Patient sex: F
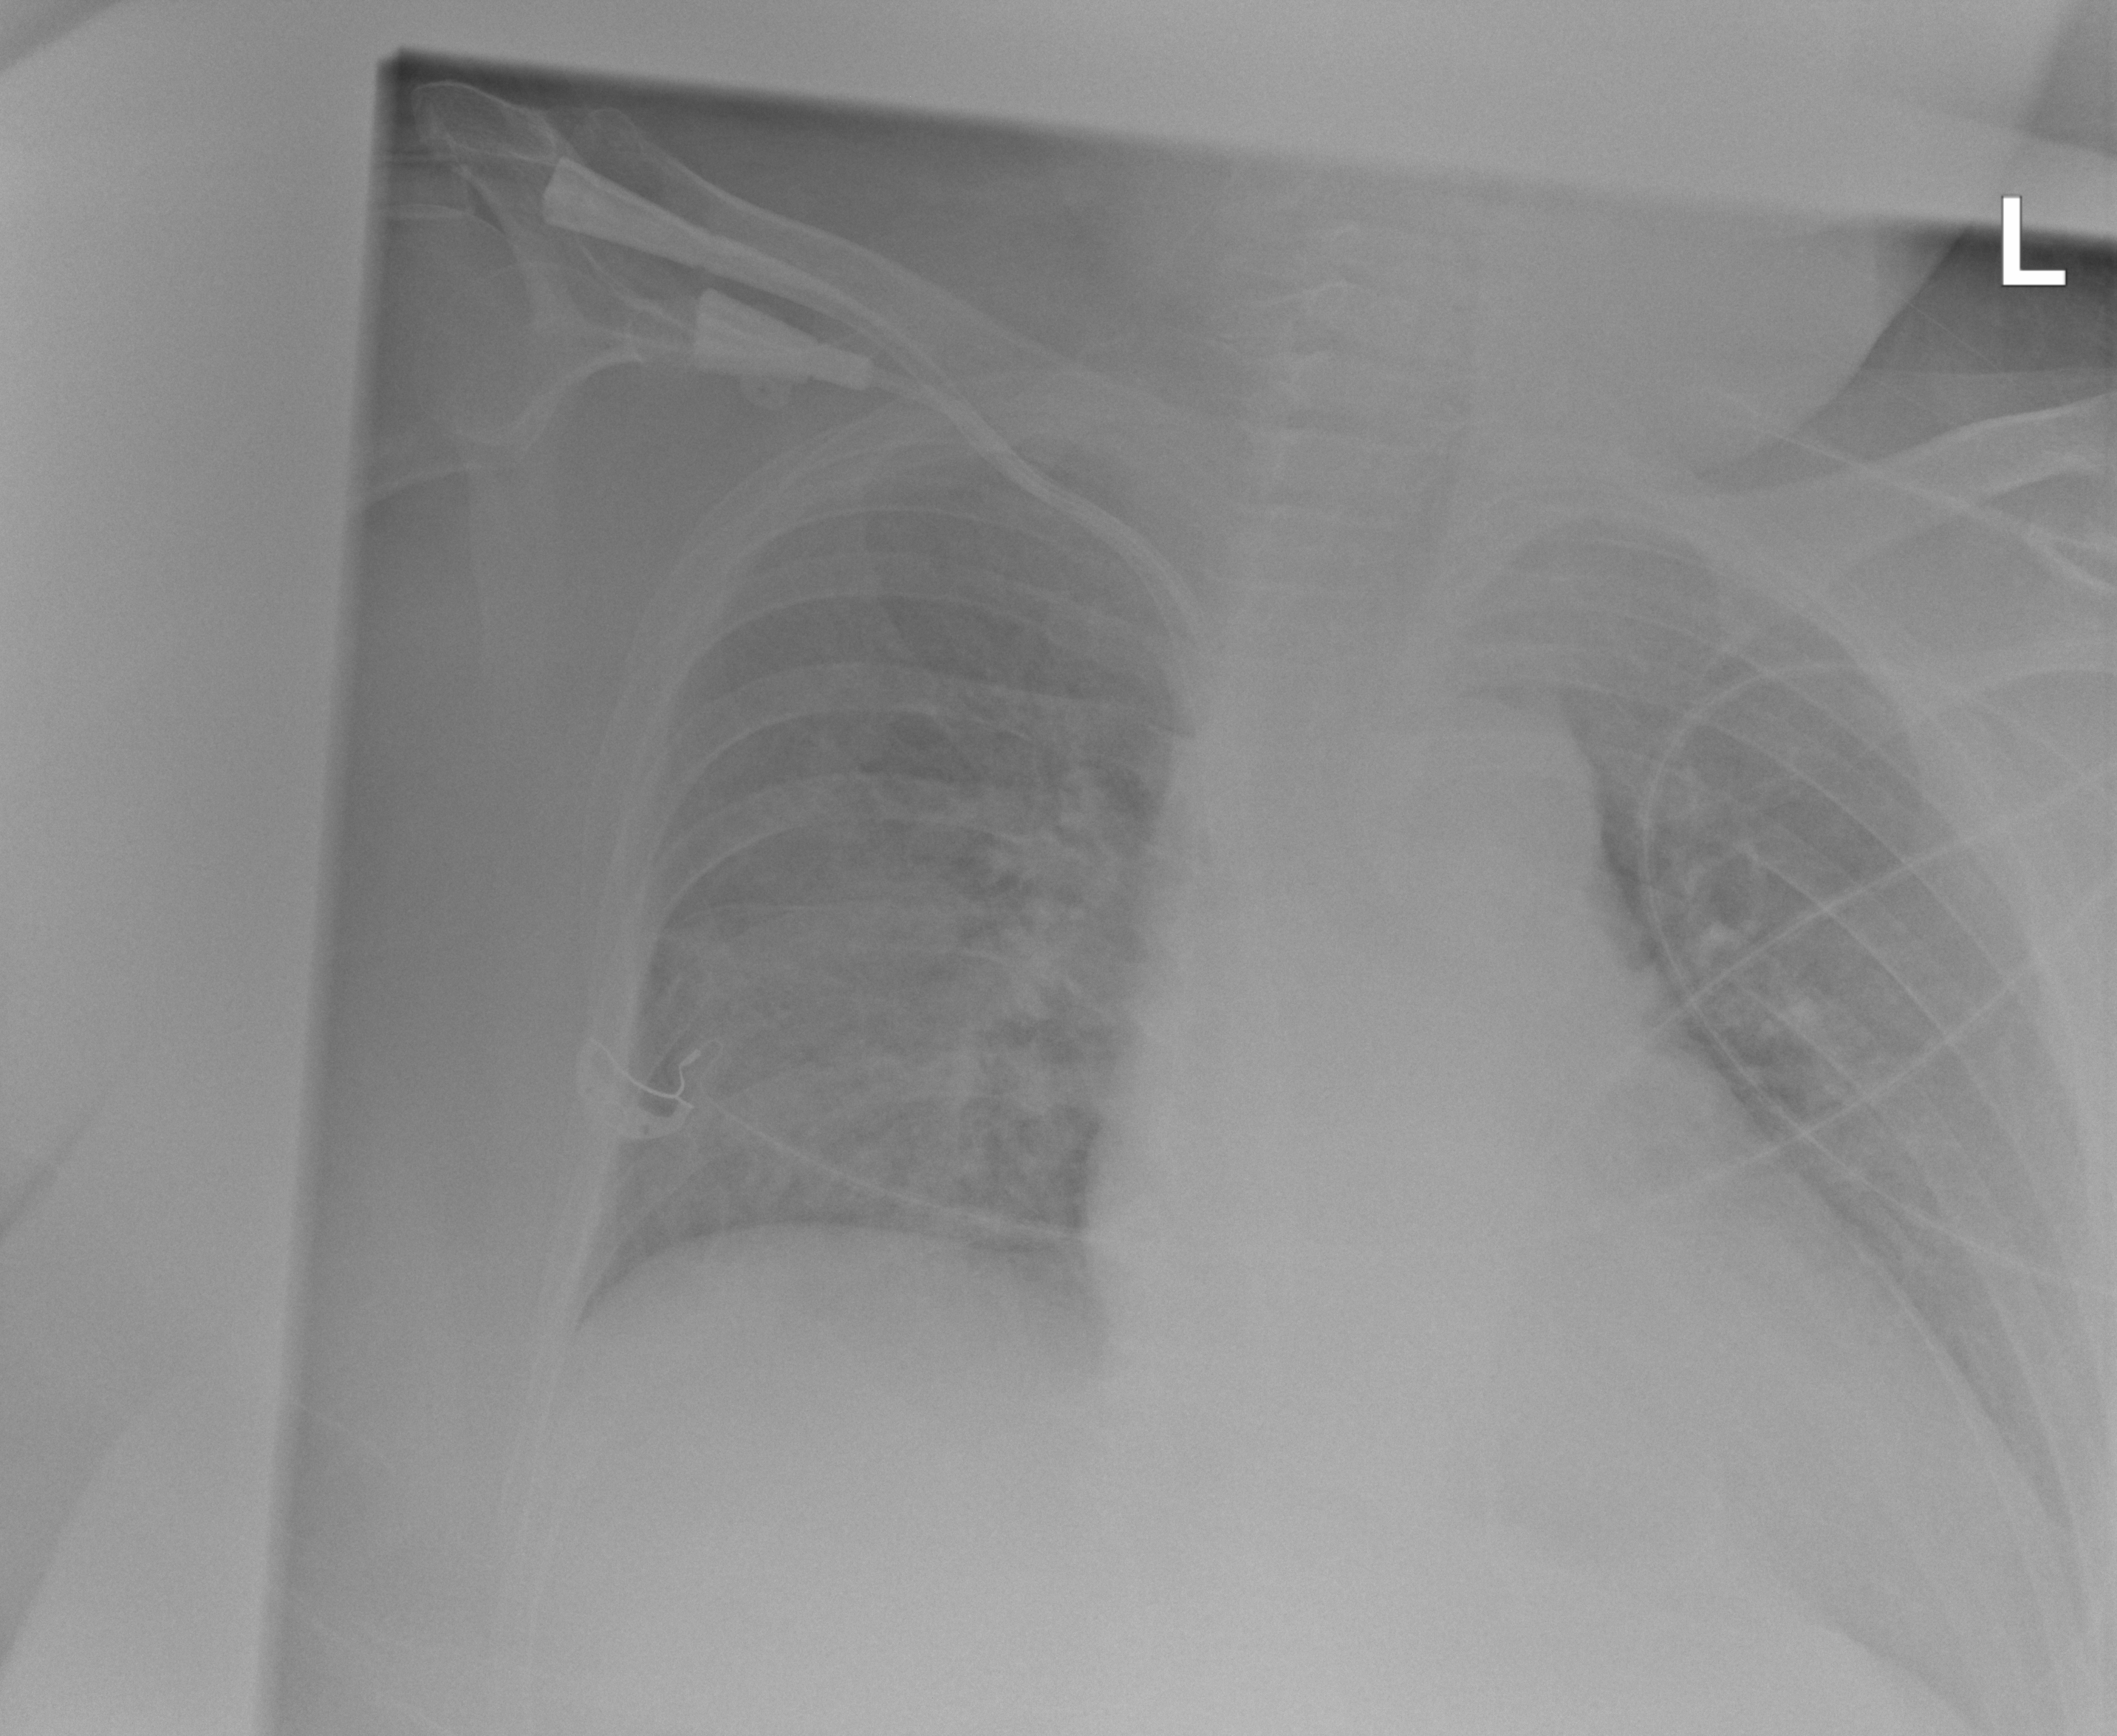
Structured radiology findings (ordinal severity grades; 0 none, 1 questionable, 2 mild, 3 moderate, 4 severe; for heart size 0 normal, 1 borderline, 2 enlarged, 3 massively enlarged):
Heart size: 2
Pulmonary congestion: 2
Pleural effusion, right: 0
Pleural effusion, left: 2
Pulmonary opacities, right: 3
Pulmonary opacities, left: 0
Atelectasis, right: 1
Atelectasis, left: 2